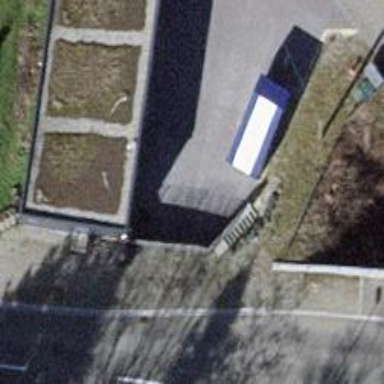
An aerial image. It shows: Surveillance system is in place.